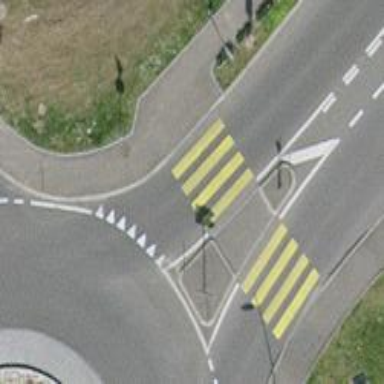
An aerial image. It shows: Marked pedestrian crossing with zebra designation and central island.